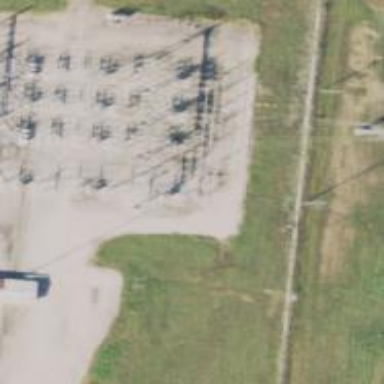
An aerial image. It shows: Switch used for power control.